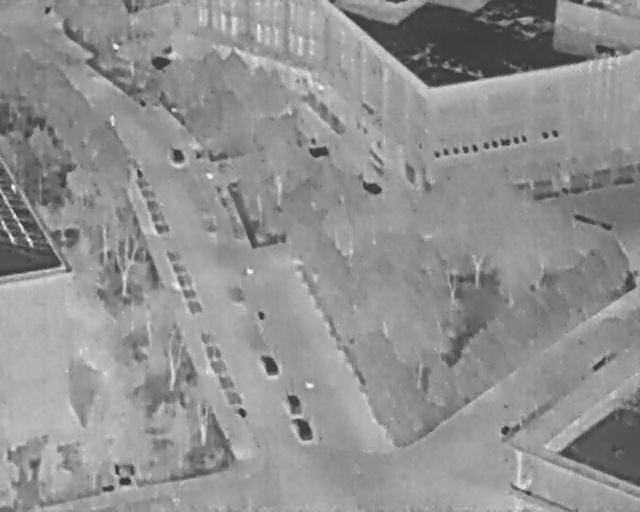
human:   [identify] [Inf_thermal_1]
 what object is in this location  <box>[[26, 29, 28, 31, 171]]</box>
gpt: <ref>1 small car at the left</ref>